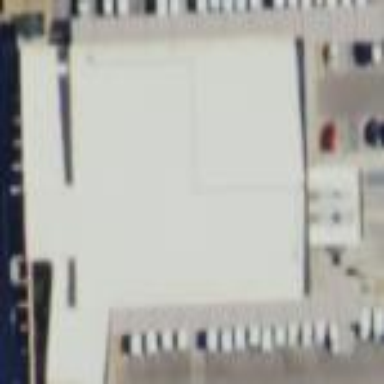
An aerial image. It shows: Post office building.